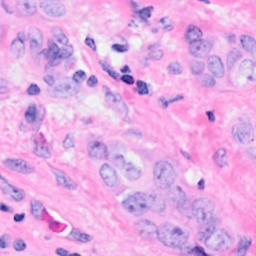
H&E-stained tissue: Breast